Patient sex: M
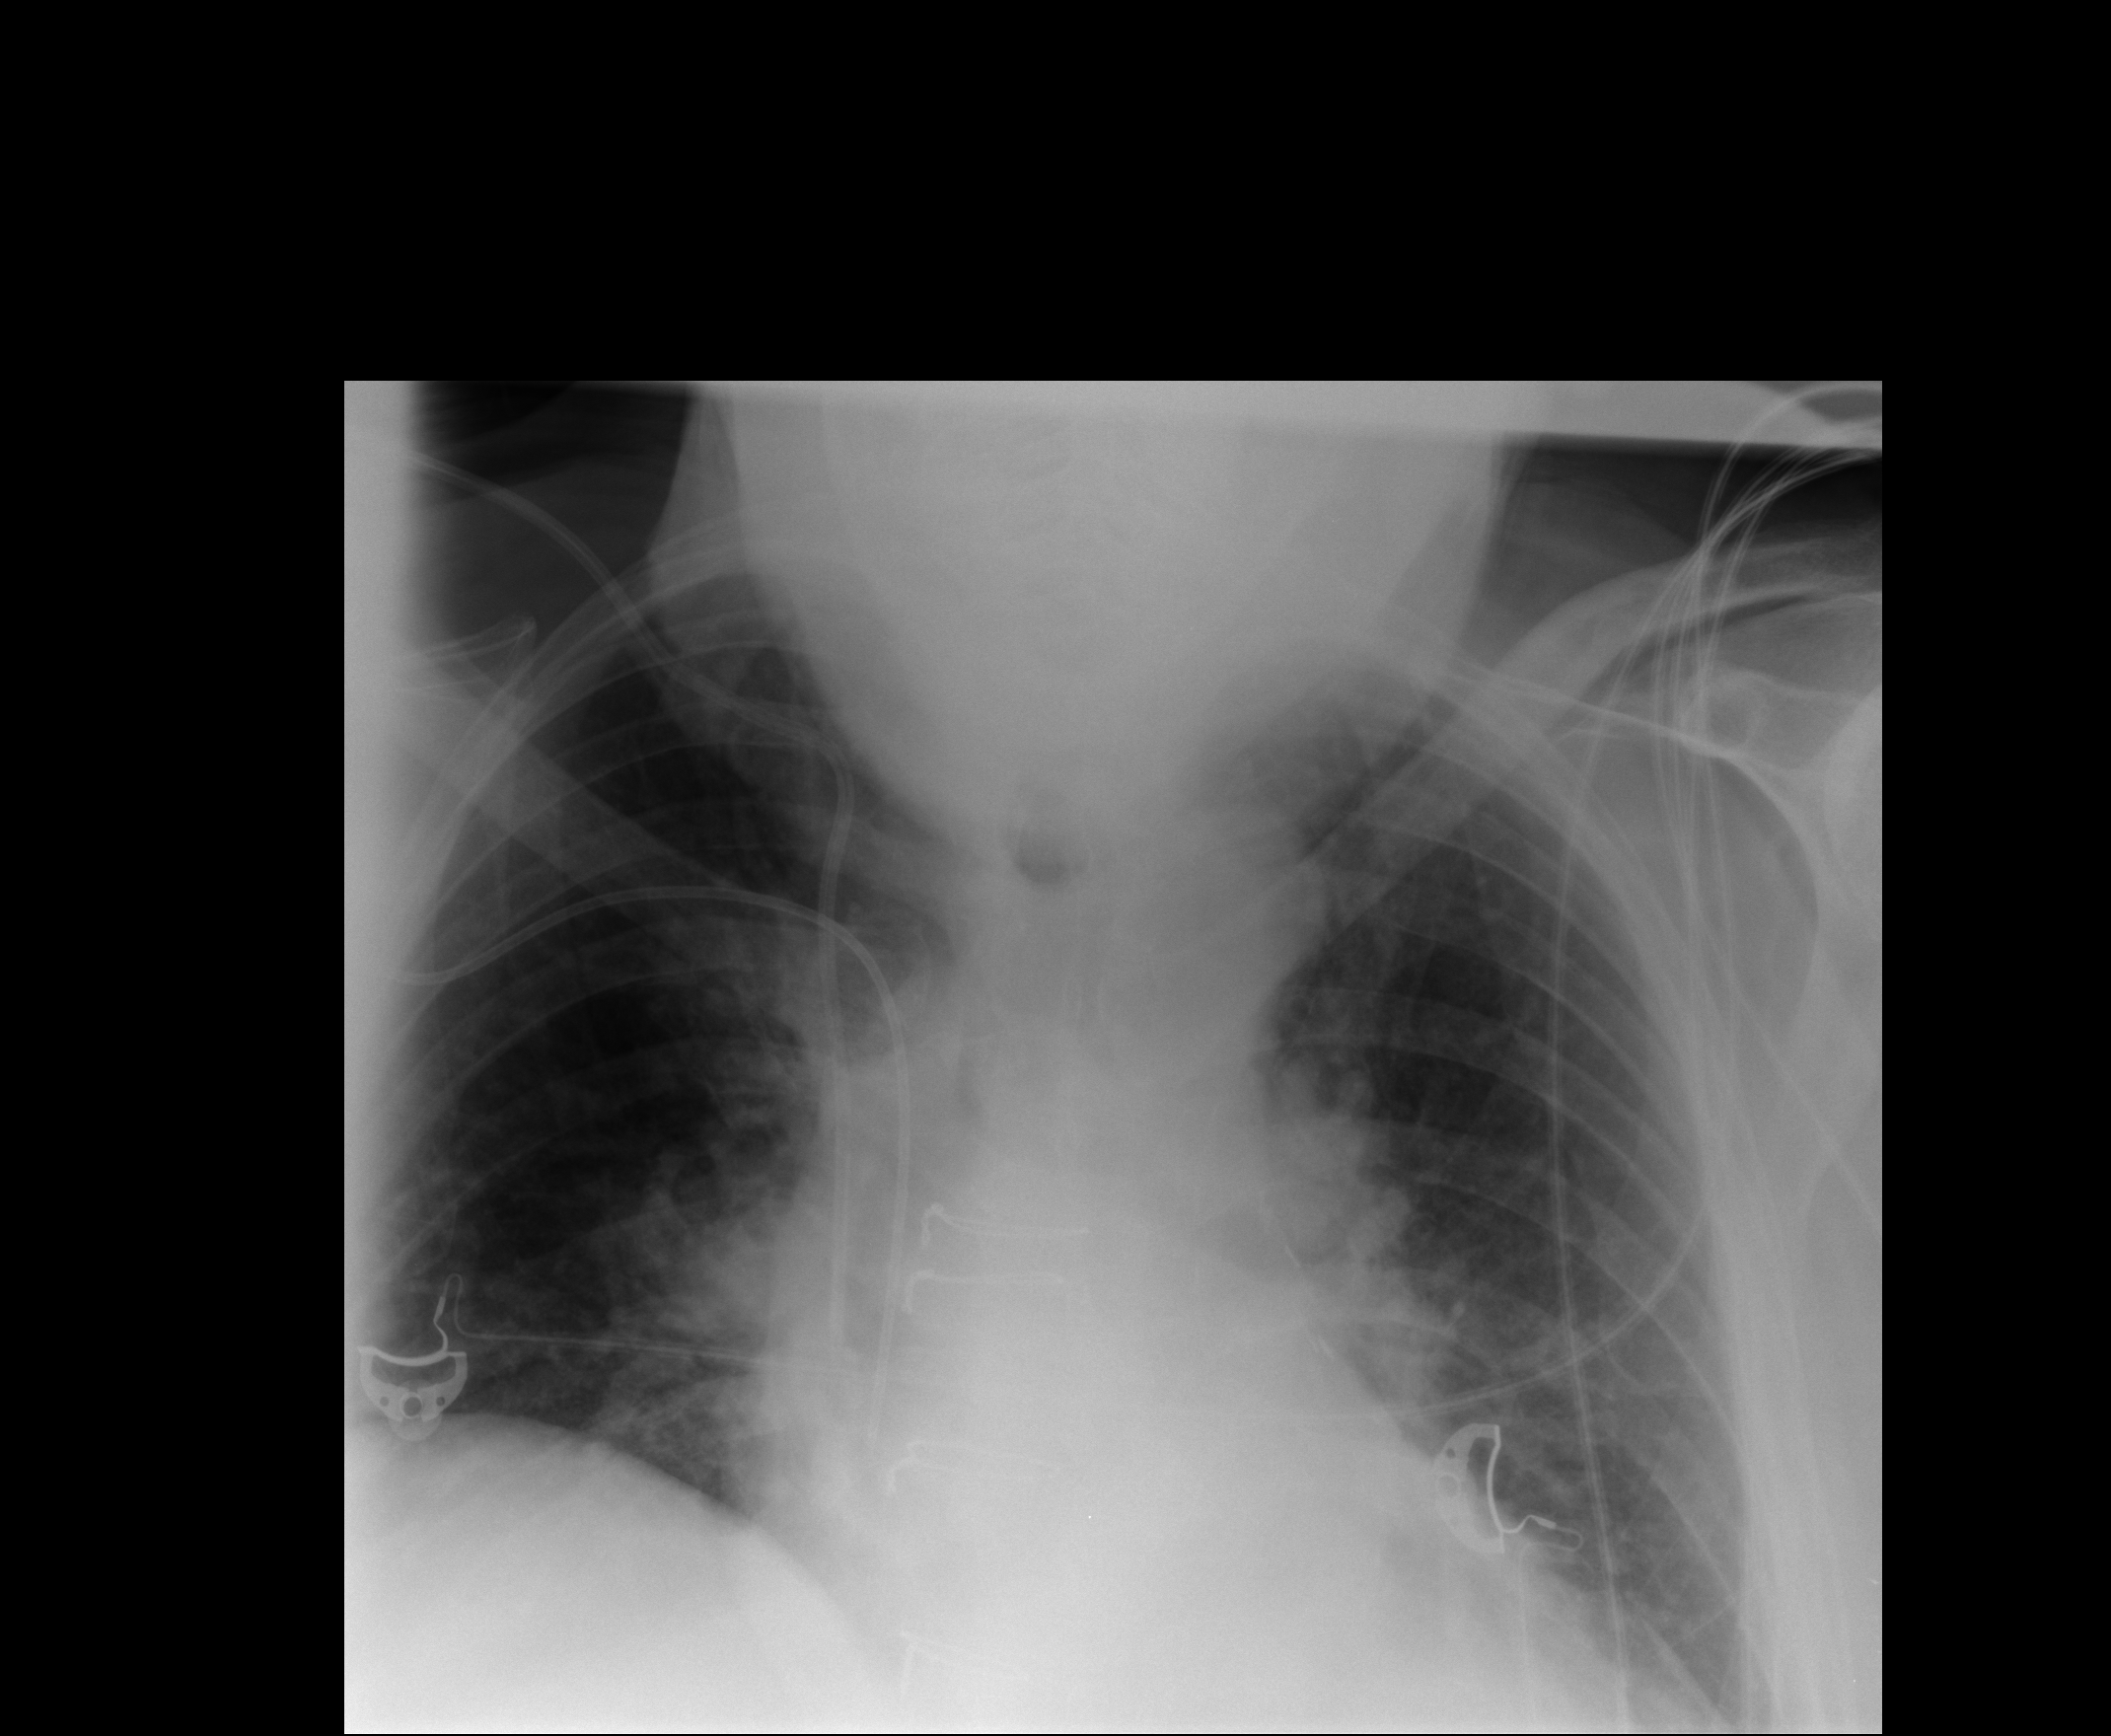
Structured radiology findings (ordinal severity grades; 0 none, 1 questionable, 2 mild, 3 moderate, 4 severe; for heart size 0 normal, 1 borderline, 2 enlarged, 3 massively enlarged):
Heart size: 1
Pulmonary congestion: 1
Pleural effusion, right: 0
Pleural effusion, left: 1
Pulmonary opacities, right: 1
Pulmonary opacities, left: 0
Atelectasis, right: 2
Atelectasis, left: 2